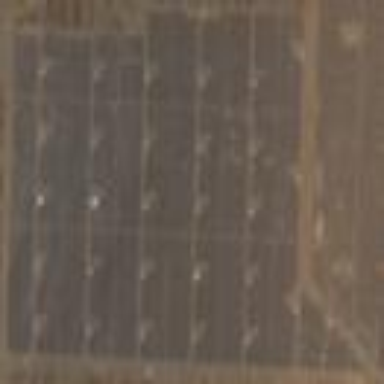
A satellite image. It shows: Industrial area with solar photovoltaic panel power plant. The plant is powered by solar energy and consists of photovoltaic panels. It is enclosed by fence.